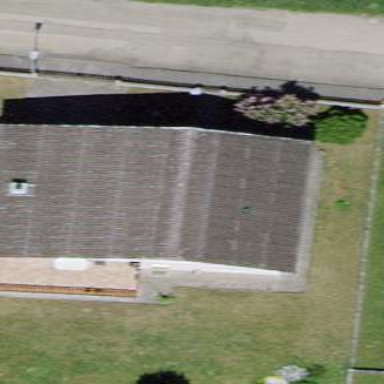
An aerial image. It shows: Simple and straightforward house.